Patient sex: M
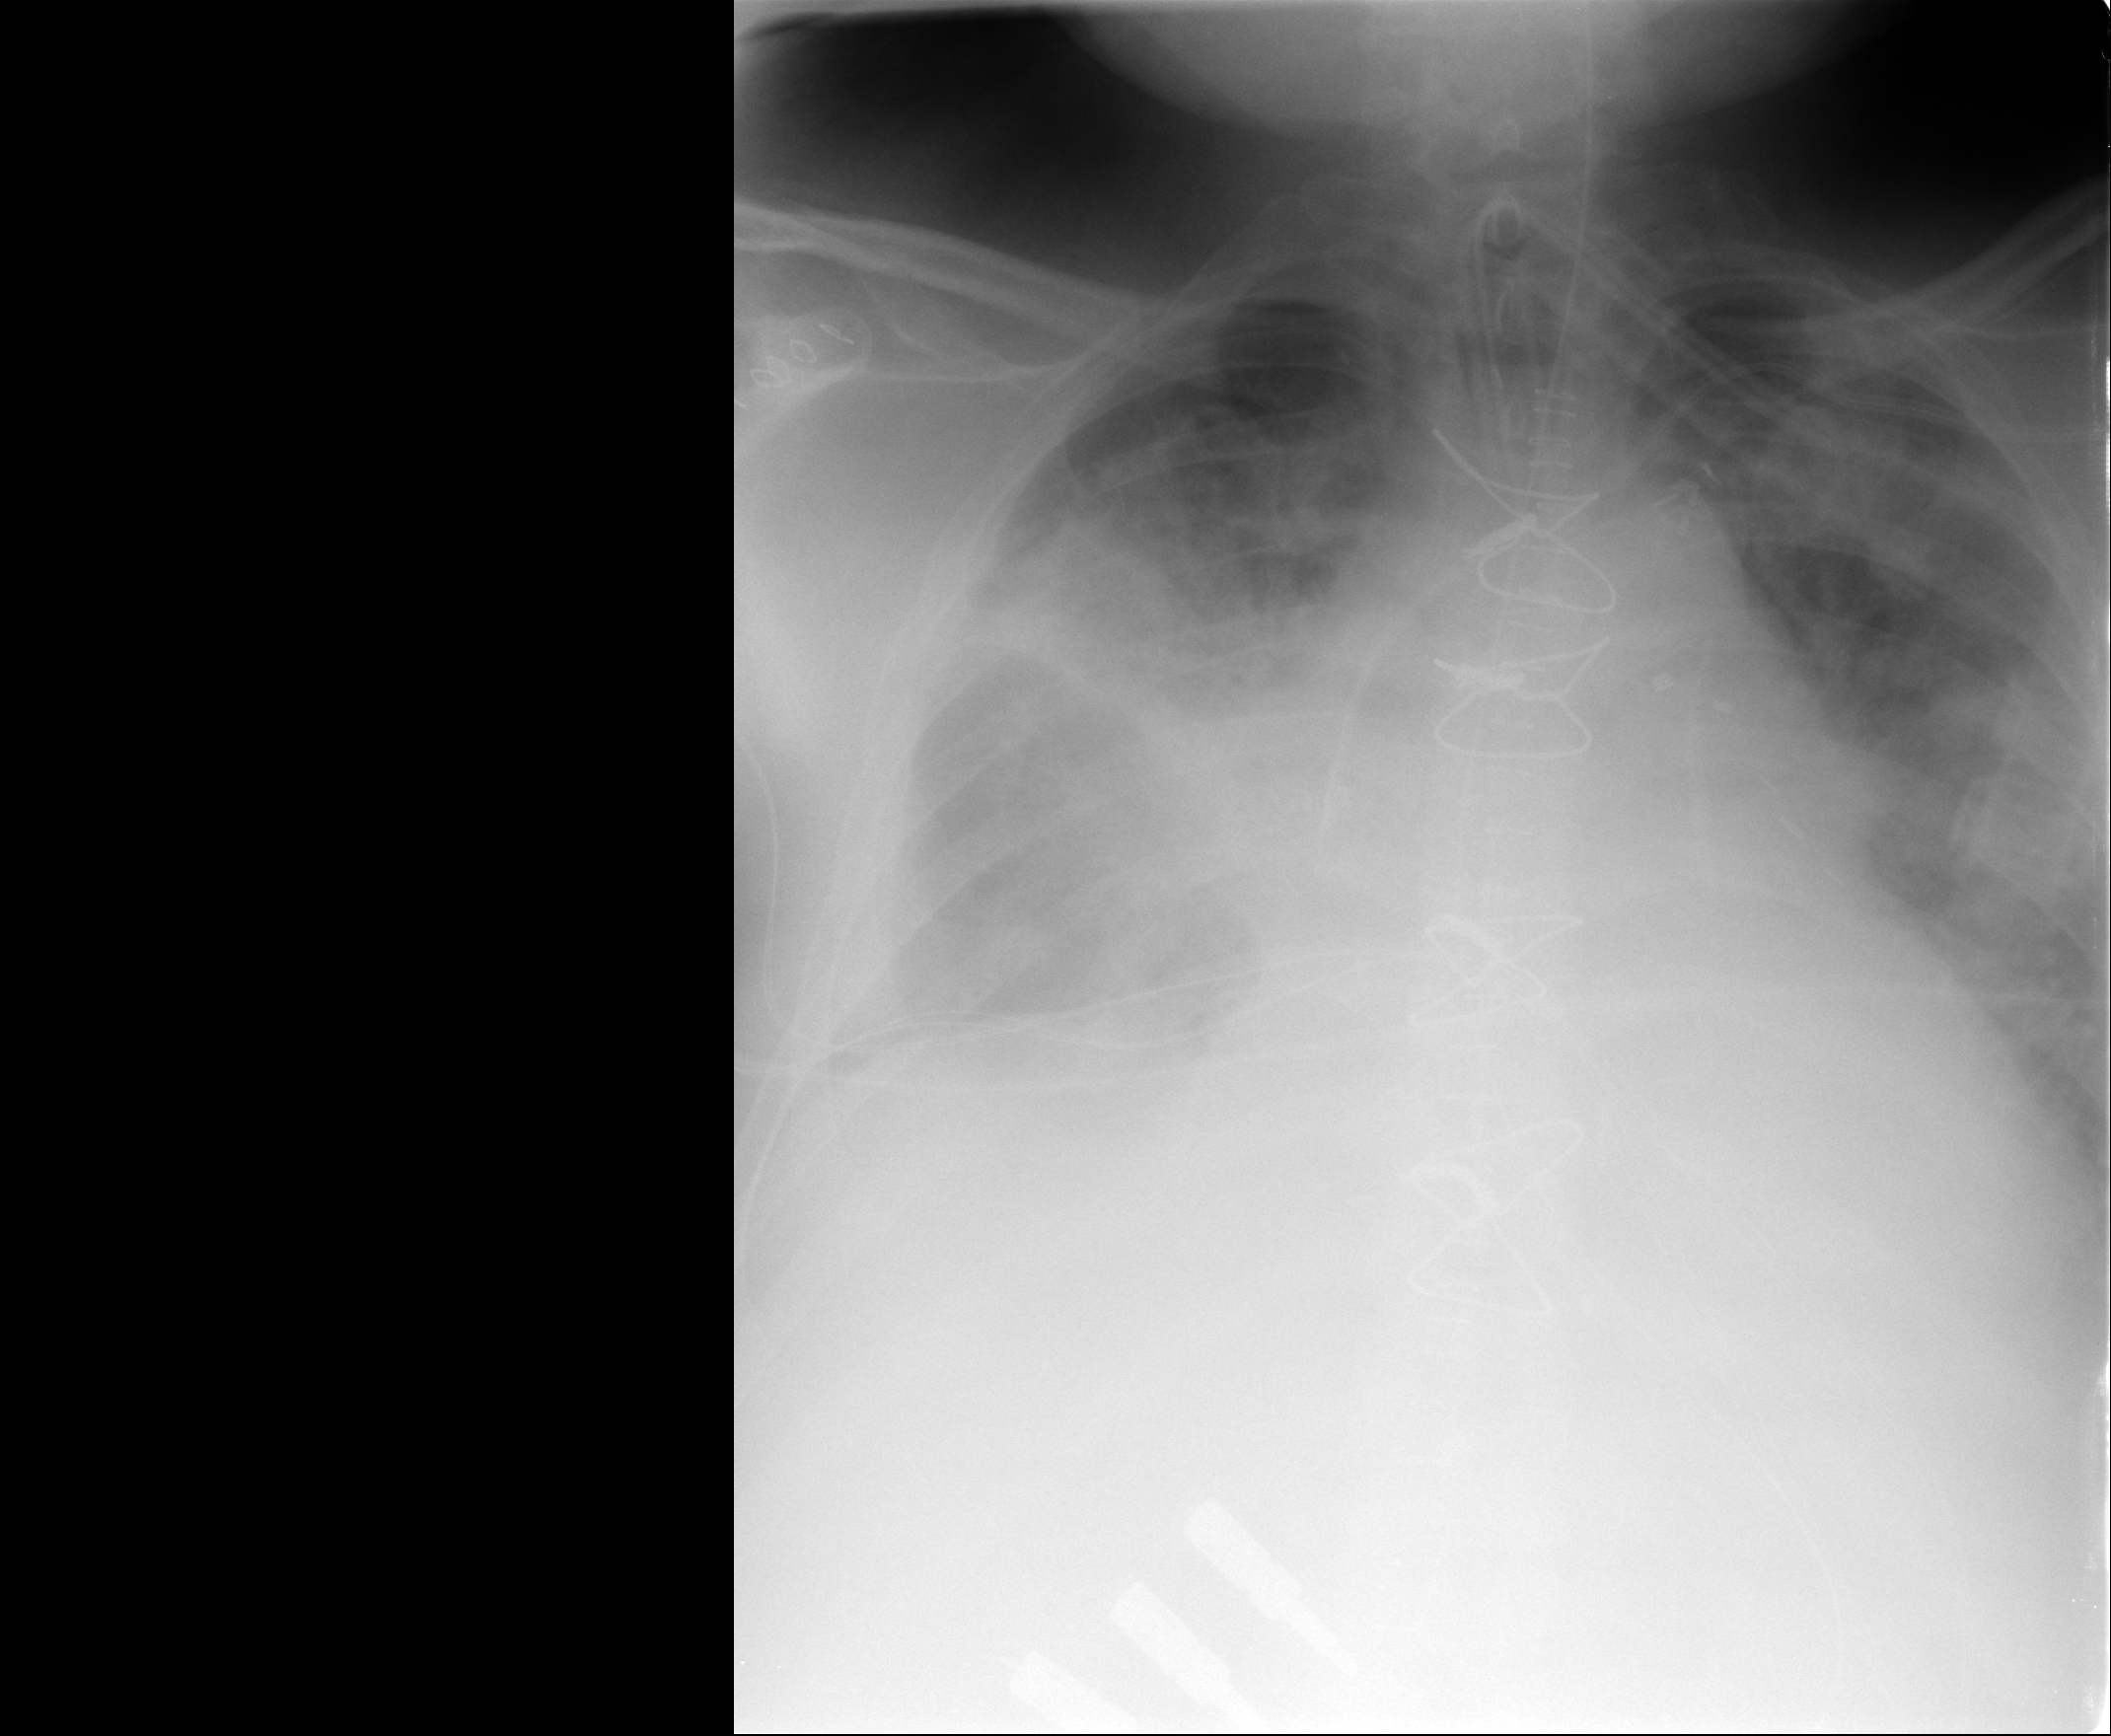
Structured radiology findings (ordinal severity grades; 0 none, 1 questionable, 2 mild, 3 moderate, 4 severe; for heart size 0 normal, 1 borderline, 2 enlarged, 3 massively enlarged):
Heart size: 2
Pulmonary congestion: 2
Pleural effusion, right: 2
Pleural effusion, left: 2
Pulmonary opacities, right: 3
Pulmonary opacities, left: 0
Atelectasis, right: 2
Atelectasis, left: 2